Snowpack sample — Loveland Pass, Silver Plume, Colorado, USA (2/11/26, 12:00 PM MST)
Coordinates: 39.663, -105.886
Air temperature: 35 °F
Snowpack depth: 82 cm
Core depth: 40 cm
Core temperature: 23 °F
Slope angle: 13°, slope face: 12°
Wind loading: high
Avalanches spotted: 1
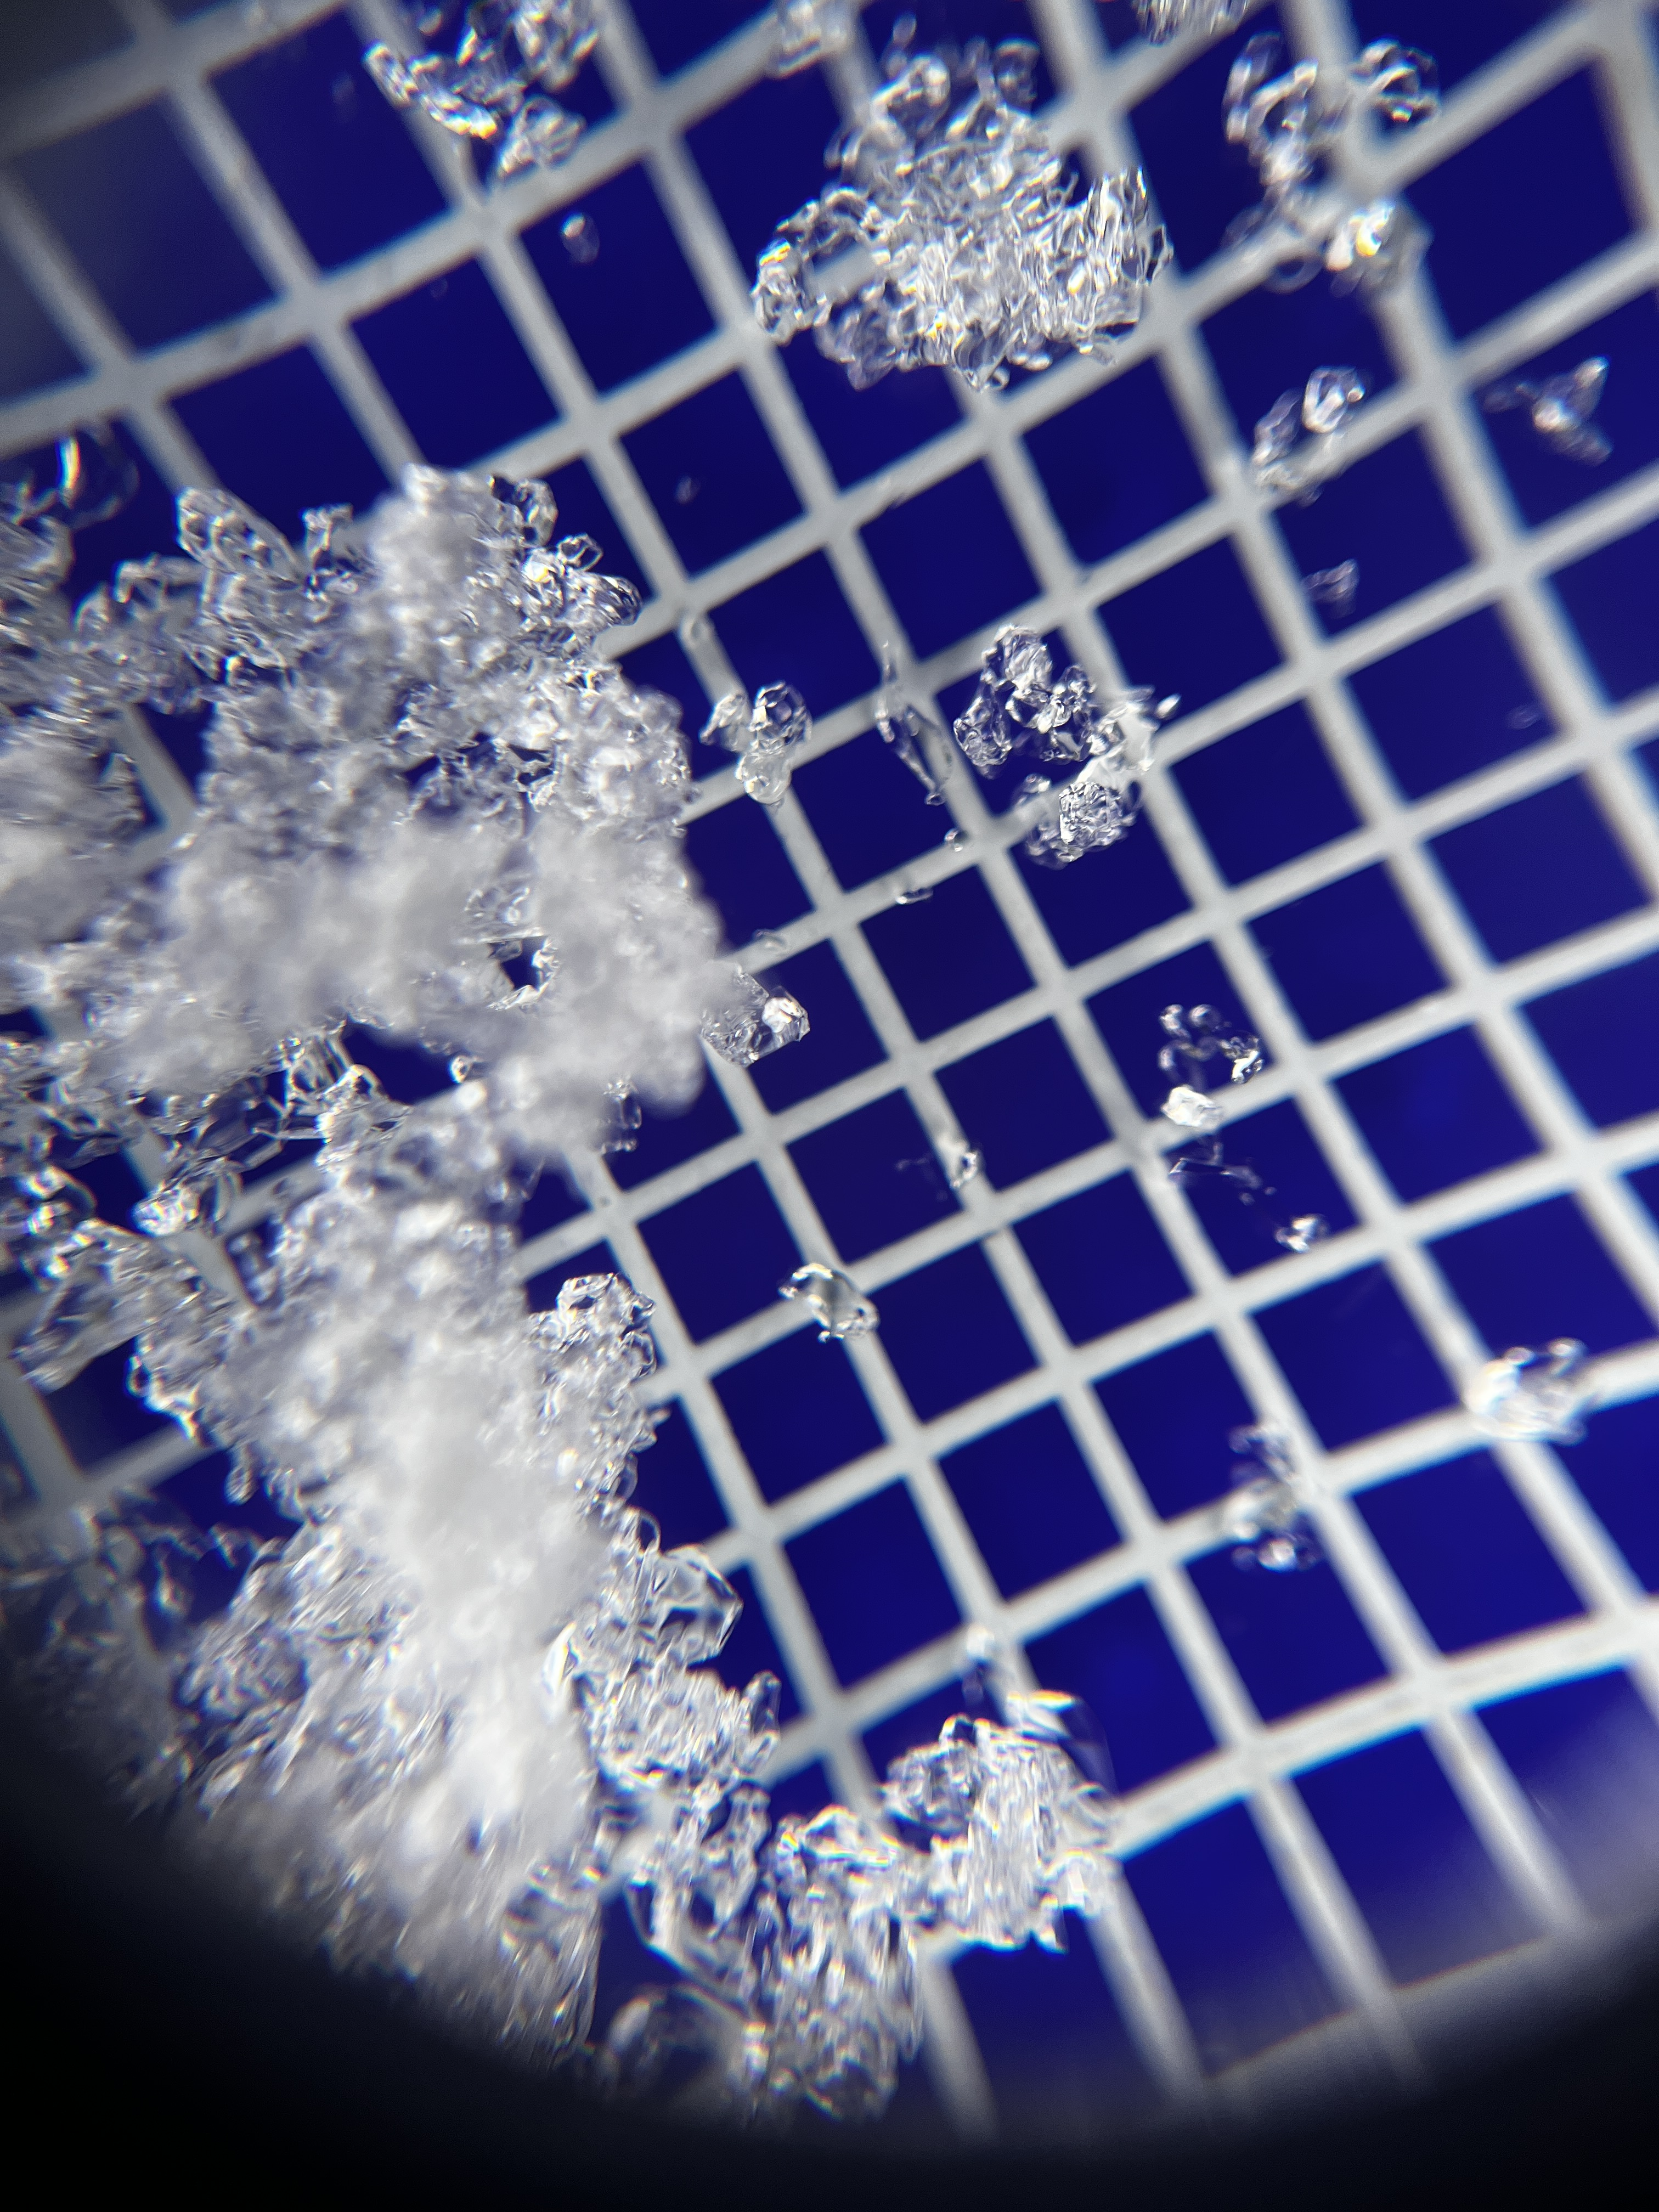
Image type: magnified_profile
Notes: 1 small avalanche spotted on the north side of the bowl, lots of wind loading